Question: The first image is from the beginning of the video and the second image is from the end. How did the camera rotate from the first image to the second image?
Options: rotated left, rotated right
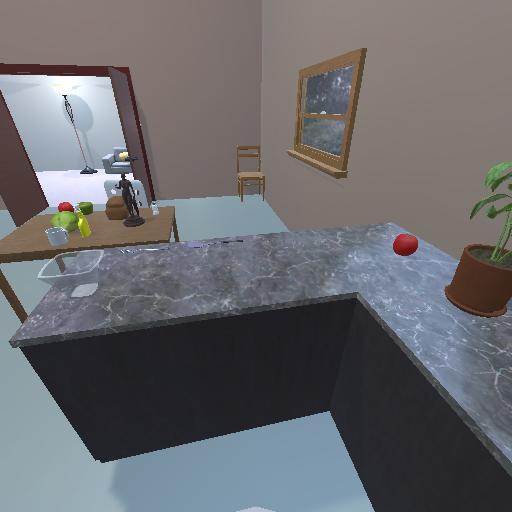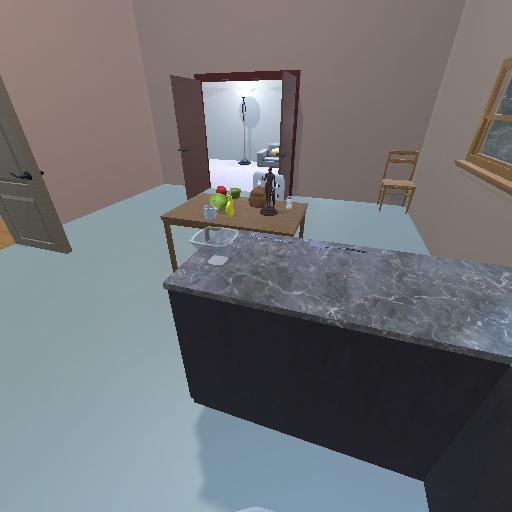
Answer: rotated left